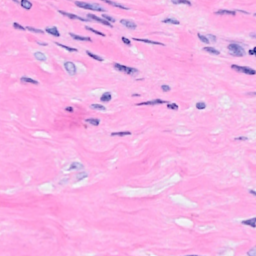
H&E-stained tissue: Breast